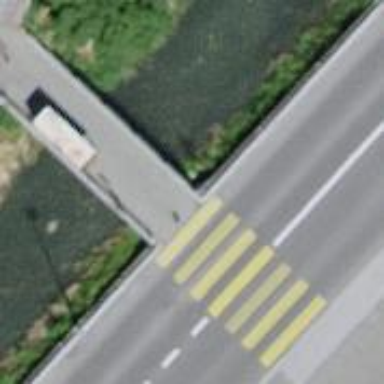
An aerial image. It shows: Pedestrian path with asphalt surface.